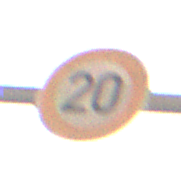
Verkehrszeichen: Geschwindigkeit20
Umgebung: Outdoor, Nature
Tageszeit: SunriseSunset
Wetter: PartlyCloudy
Licht: Natural
Jahreszeit: NotSpecified
Kontrast: MediumContrast